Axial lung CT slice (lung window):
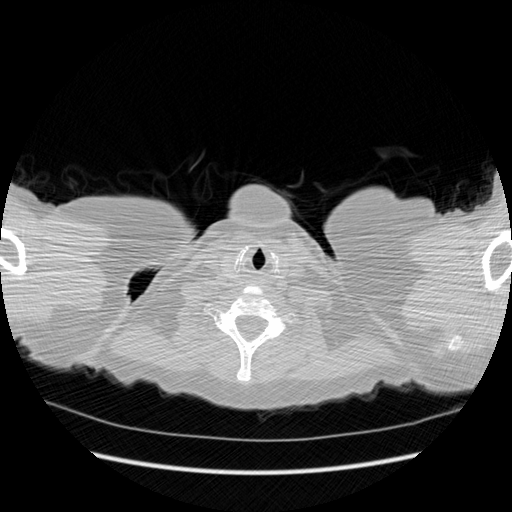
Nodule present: no